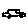
Label: car